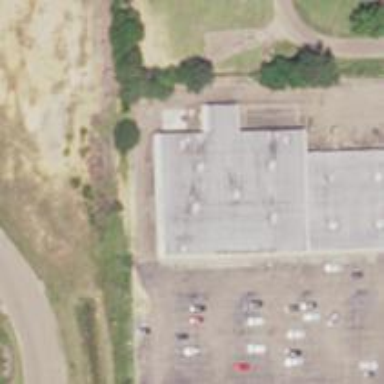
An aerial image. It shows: Building.